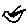
Label: bird